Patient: sex M, age 57
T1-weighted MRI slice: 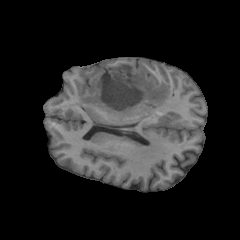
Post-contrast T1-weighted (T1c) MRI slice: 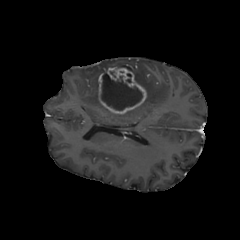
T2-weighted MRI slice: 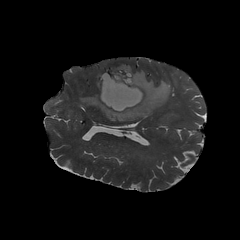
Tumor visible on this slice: yes
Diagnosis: Glioblastoma, IDH-wildtype
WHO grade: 4